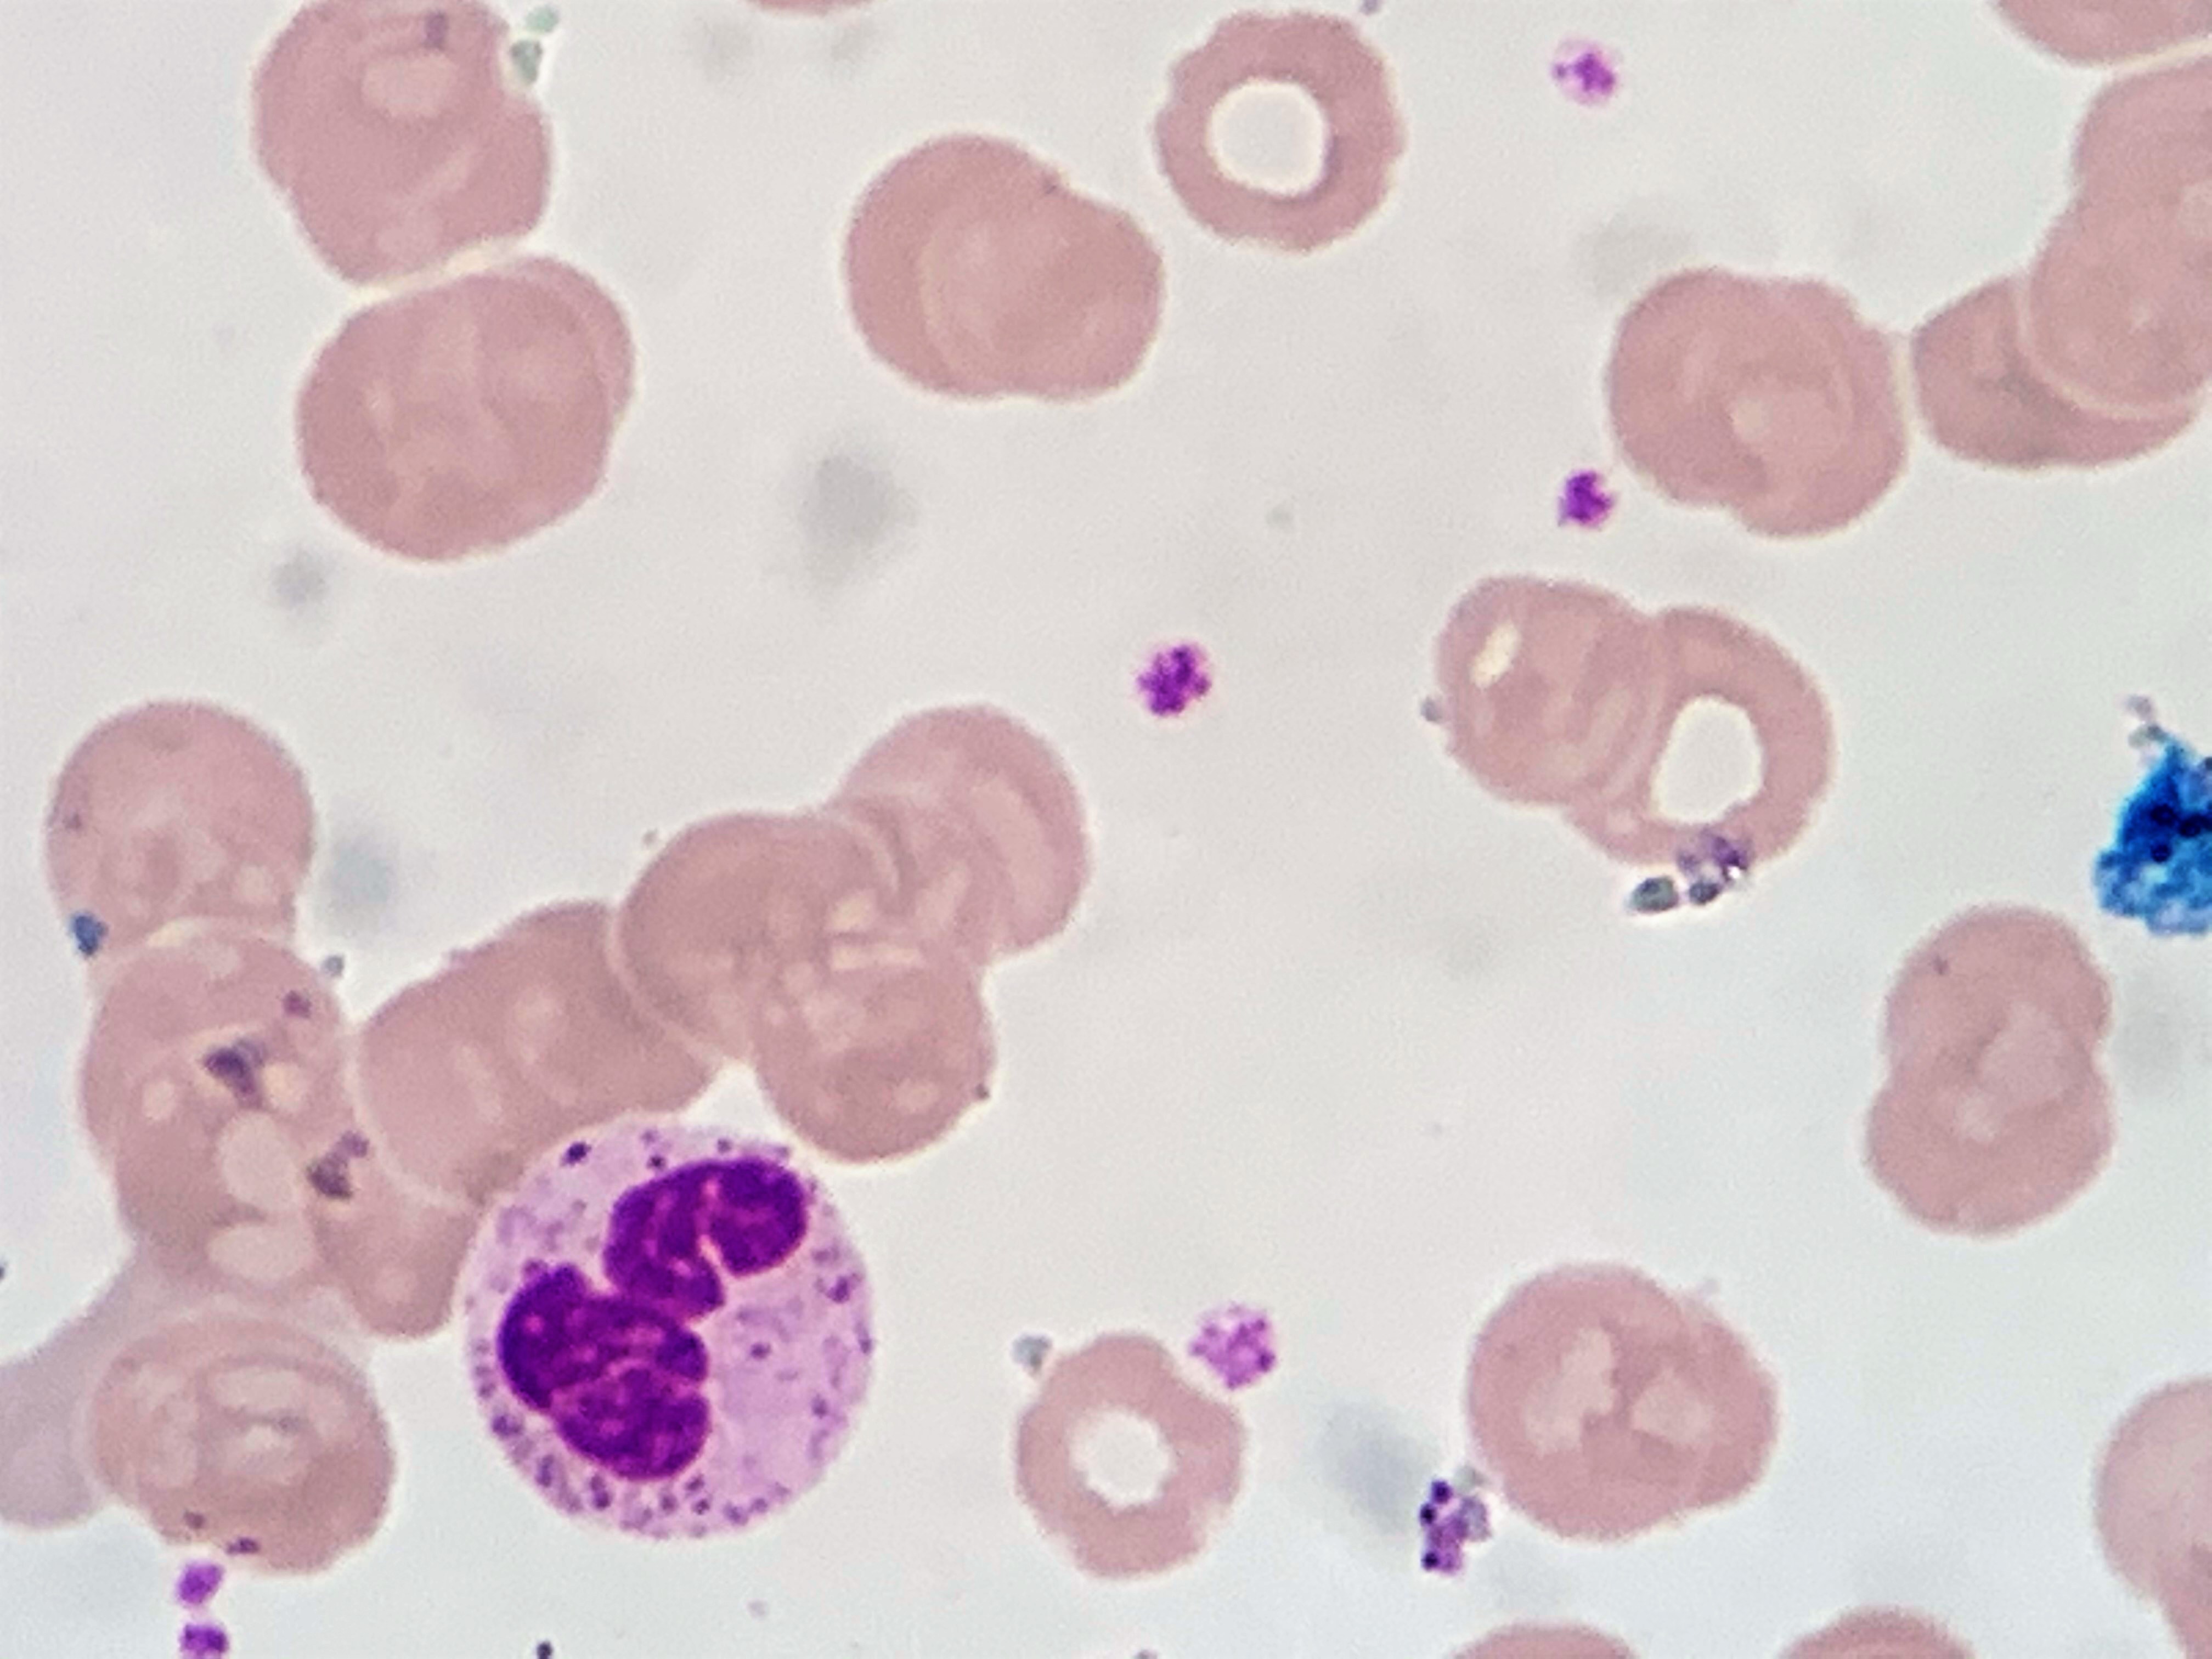
Cell type: NEUTROPHILS